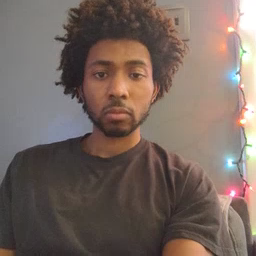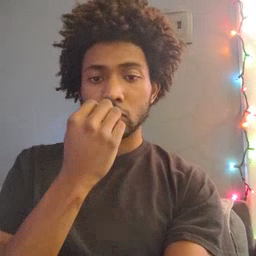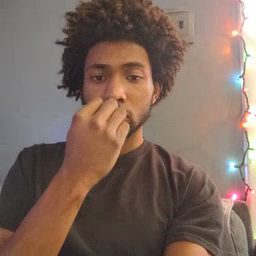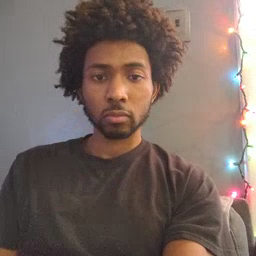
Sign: food